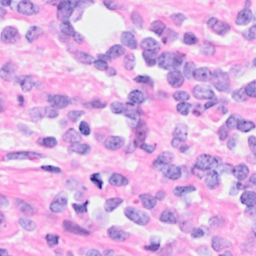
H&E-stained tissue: Breast